Question: <URL>
I love Windows 8, among many of the apps, and one of my favorites is the weather app.
Today I wanted to try making "horizontal page content" as seen on the weather app in the screenshot below.
I was trying to do this using DIV's and haven't any luck. I've tried various methods and whatever I tried using percents this didn't work. I reverted to using em with tables and I got the effect I wanted, but now my problem is getting the div's to have at least 90% width on page width.
Any help would be greatly appreciated as to how this effect can be accomplished.
:
'''
<!DOCTYPE html>
<html>
<head>
<title>Win 8 Horizontal Content Experiment</title>
<meta charset='utf-8'>
<meta content='width=device-width, height=device-height, minimum-scale=1.0, maximum-scale=1.0' name='viewport'>
<link rel='stylesheet' href='http://code.jquery.com/mobile/1.3.1/jquery.mobile-1.3.1.min.css'>
<script src='http://code.jquery.com/jquery-1.9.1.min.js' type='text/javascript'></script>
<script src='http://code.jquery.com/mobile/1.3.1/jquery.mobile-1.3.1.min.js' type='text/javascript'></script>
<style type="text/css">
body {
background: #000;
}
#contain {
display: inline-block;
position: absolute;
width: 100%;
height: 100%;
overflow-y: hidden;
overflow-x: scroll;
}
#contain table {
height: 100%;
}
#contain td {
width: 100%;
height: 100%;
border: 0px;
padding: 0px;
margin: 0px;
}
/* Separate DIVS Inside Container */
#contain .box {
display: inline-block;
width: 80em;
height: 100%;
background: red;
color: #700;
}
</style>
</head>
<body>
<div id="contain">
<table>
<tr>
<td>
<div class="box">
<center><h1>Page 1</h1></center>
</div>
</td>
<td>
<div class="box">
<center><h1>Page 2</h1></center>
</div>
</td>
<td>
<div class="box">
<center><h1>Page 3</h1></center>
</div>
</td>
<td>
<div class="box">
<center><h1>Page 4</h1></center>
</div>
</td>
<td>
<div class="box">
<center><h1>Page 5</h1></center>
</div>
</td>
<td>
<div class="box">
<center><h1>Page 6</h1></center>
</div>
</td>
</tr>
</table>
</div>
<script type="text/javascript">
(function() {
function scrollMenu(e) {
e = window.event || e;
var delta = Math.max(-1, Math.min(1, (e.wheelDelta || -e.detail)));
document.getElementById('contain').scrollLeft -= (delta*40); // Multiplied by 40
e.preventDefault();
}
if (document.getElementById('contain').addEventListener) {
// IE9, Chrome, Safari, Opera
document.getElementById('contain').addEventListener("mousewheel", scrollMenu, false);
// Firefox
document.getElementById('contain').addEventListener("DOMMouseScroll", scrollMenu, false);
} else {
// IE 6/7/8
document.getElementById('contain').attachEvent("onmousewheel", scrollMenu);
}
})();
</script>
</body>
</html>
'''

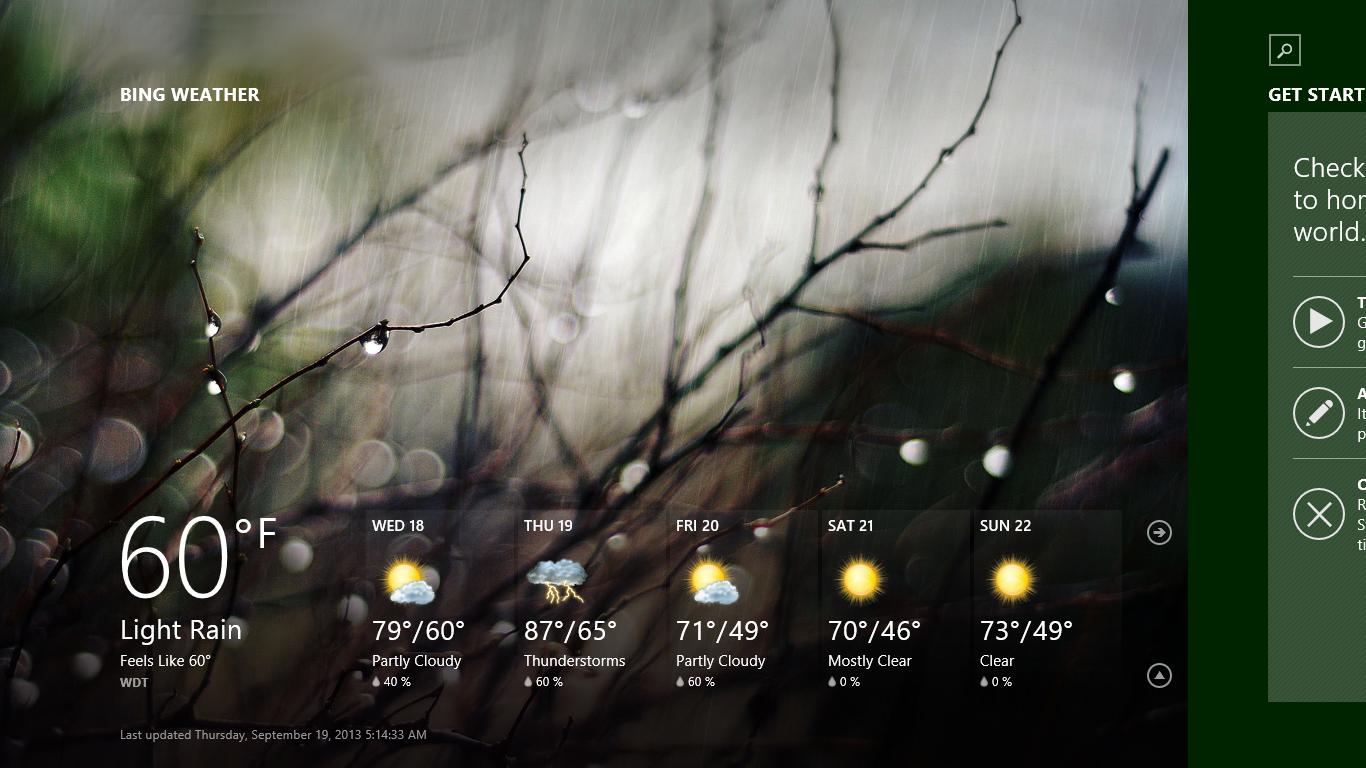
Answer: Don't use tables. Use 'inline-block' divs with 'width: 100%' and 'height: 100%' inside div with 'position: relative', 'white-space: nowrap' (this will keep the boxes in one line) and 'width:100%' and 'height:100%'. Make sure you define 'html, body {width: 100%; height: 100%}' in your styles.
I created a jsfiddle with what I think you wanted to do.
<URL>